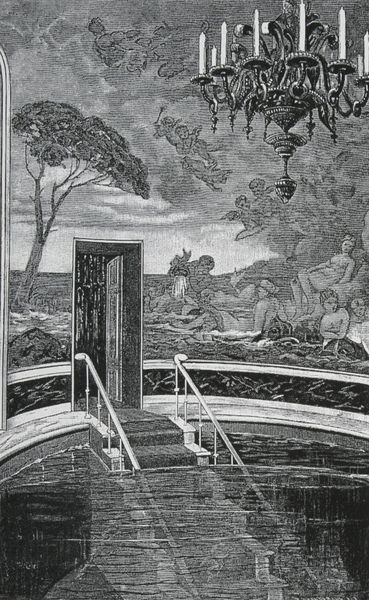
Titel: Das Marmorbad Ludwigs II. in Herrenchiemsee
Schlagwörter: schatten, wolken, bäume, frauen, landschaft, licht, skizze, tür, zeichnung, kerzen, lüster, geländer, stufen, nixen, bühnendekoration